Question: I have defined some custom attributes and assigned them to products via the <URL> admin panel. I'm trying to retrieve these attributes upon checkout to adjust some shipping costs.
I'm currently working in the 'catalog/model/shipping/ups.php' file in the 'getQuote' function. I'm getting close with this:
'''
print_r($this->cart->getProducts());
'''
Which gives me the following product data:
'''
Array
(
[59] => Array
(
[key] => 59
[product_id] => 59
[name] => My Product Name
[model] => ABC
[shipping] => 1
[image] => data/myproduct.jpg
[option] => Array
(
)
[download] => Array
(
)
[quantity] => 1
[minimum] => 1
[subtract] => 1
[stock] => 1
[price] => 29.99
[total] => 29.99
[reward] => 0
[points] => 0
[tax_class_id] => 0
[weight] => 3.75
[weight_class_id] => 5
[length] => 0.00
[width] => 0.00
[height] => 0.00
[length_class_id] => 3
)
)
'''
However, no custom attributes are returned. I'm sure there is a nice way to pass the product ID to an attribute-getting function, but I can't find it. The Opencart docs are a little lacking for the development side and no luck on Google.
Usually I'd 'grep' the hell out of the whole directory structure to find what I'm looking for, but shell access is disabled on this particular web host :(.
I believe Attributes are a newer feature that is built into Opencart. Its like a custom field.
Anyway, on the admin side I went to Catalog > Attributes and created a custom attribute called "Shipping Box Type". Then, under a specific product I can set the attribute. See screenshot. My goal is to retrieve the value of "Shipping Box Type". Does that answer your question @Cleverbot? I'm sure I can do a custom db query to grab it, but theres got to be a built-in function to grab attributes?

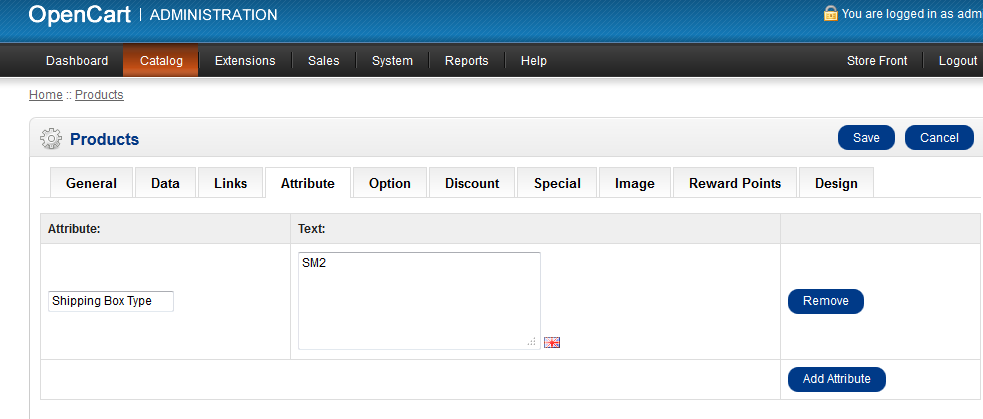
Answer: '''
$this->load->model('catalog/product');
$attributes = $this->model_catalog_product->getProductAttributes(59);
print_r($attributes);
'''
'''
Array
(
[0] => Array
(
[attribute_group_id] => 9
[name] => Shipping Fields
[attribute] => Array
(
[0] => Array
(
[attribute_id] => 16
[name] => Shipping Box Type
[text] => SM2
)
)
)
)
'''
Taking it further, here is an example of looping through the products currently in the cart to see what attributes they have:
'''
$this->load->model('catalog/product');
$cart_products = $this->cart->getProducts();
// get attributes for each product in the cart
foreach($cart_products as $product) {
$attributes = $this->model_catalog_product->getProductAttributes($product['product_id']);
print_r($attributes);
}
'''